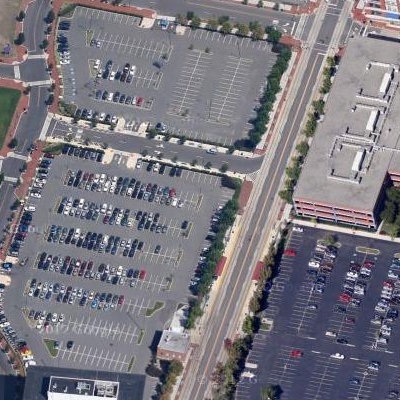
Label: gParking